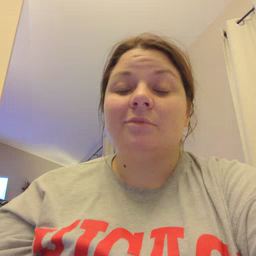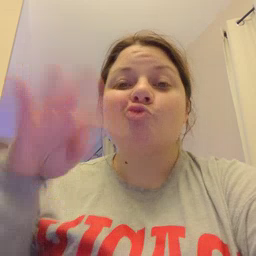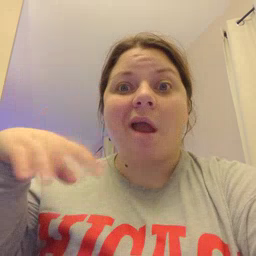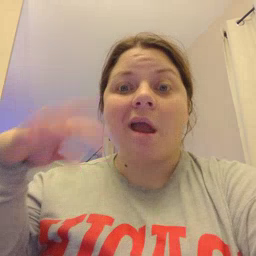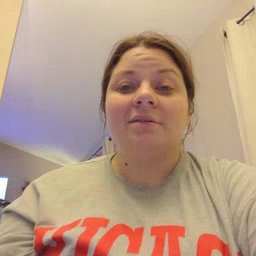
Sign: rain